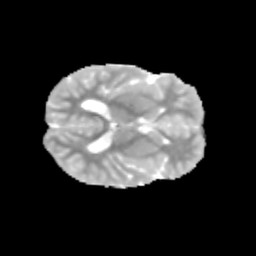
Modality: MD
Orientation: axial
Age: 10
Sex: male
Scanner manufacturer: siemens
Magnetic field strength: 3 T
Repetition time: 3.8 s
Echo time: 0.07 s